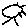
Label: sun